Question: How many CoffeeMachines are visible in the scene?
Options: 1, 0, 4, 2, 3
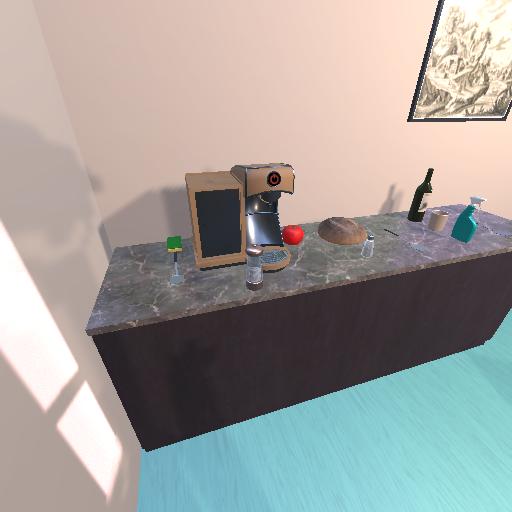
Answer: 1